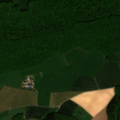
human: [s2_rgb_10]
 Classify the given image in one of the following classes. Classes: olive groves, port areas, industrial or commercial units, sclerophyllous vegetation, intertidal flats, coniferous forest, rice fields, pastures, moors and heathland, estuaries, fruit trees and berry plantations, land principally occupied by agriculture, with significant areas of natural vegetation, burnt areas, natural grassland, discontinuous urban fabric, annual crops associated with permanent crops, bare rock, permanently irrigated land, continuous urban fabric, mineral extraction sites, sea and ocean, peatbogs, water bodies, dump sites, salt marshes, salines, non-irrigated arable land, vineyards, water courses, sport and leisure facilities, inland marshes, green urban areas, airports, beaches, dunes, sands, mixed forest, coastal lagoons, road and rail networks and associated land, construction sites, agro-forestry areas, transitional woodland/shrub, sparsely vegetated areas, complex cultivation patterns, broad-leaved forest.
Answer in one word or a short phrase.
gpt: non-irrigated arable land, pastures, land principally occupied by agriculture, with significant areas of natural vegetation, broad-leaved forest